Question: I have enclosed turtles in between walls and obstacles and want them to move to a specific goal spot. Each tick I forward turtle only a specific amount. How do I implement this in terms to variating the turtle heading?
Explaining more

In the above figure:
1. Consider all turtles inside the box at the start
2. You want turtles to reach goal spot above,(where turtles present currently in figure)
3. You have obstacles that is, walls in between which 1 opening that is the rectangle in the figure with the gap. Turtles have to pass this gap only.
How I tried
I make turtles face the goal spot using facexy and bounce back after colliding with wall but in doing so the turtles on extreme left and right of box keep colliding with wall since after each collision they again have the direction from facexy
Please help. Thanks in advance.
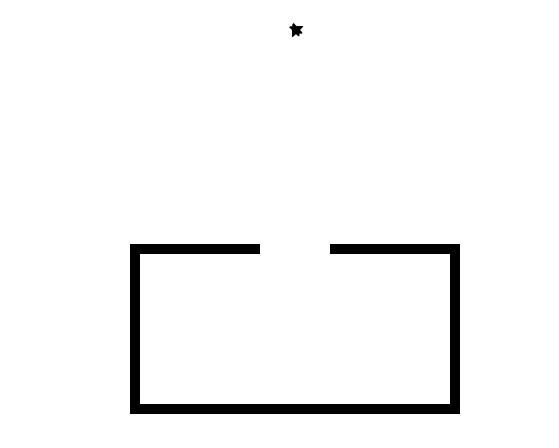
Answer: An easy fix (according to what I read about making the turtles bounce).
- - - random-number is a random number between 1 and 10(?).'''
'If COLLISION: '
'''
- make them 'facexy goal-xcor + random-number goal-ycor'- 'facexy goal-xcor - random-number goal-ycor'
If there is not any collision it means they're in the right way and they should keep going the goal direction.
It's important that you 'facexy goal-xcor goal-ycor' every time you make them turn around. To be more clear: Pseudo-code:
'''
1 setup-turtles-inside-box
loop:
2 ask all turtles to face goal.
3 ask all turtles to go forward.
4 if collision
5 if turtle-in-left
6 ask turtle to face goal-xcor + random-number goal-ycor
else
ask turtle to face goal-xcor - random-number goal-ycor
7 loop until all turtles are in goal.
'''
Let us know of any doubt!
Here is another approach:
<URL>